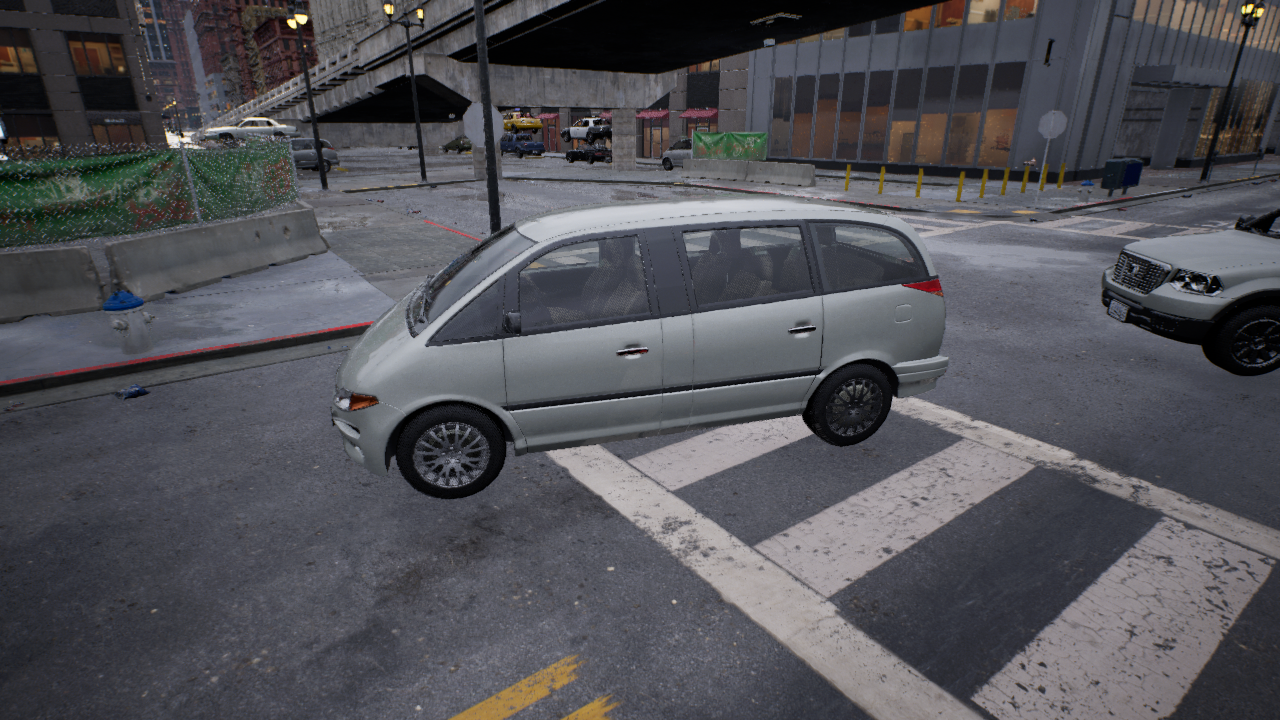
Venue: intersection
Lighting: clear day
Vehicle rig: minivan